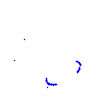
Particle: kaon